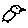
Label: bird